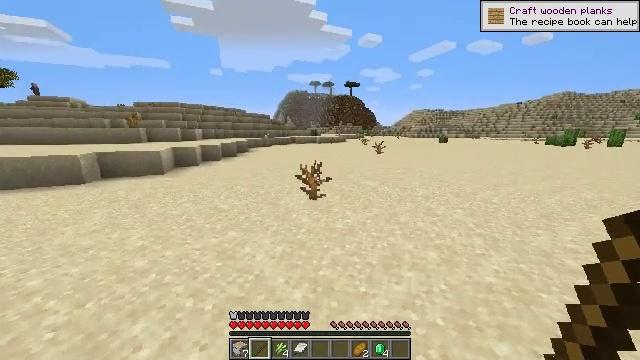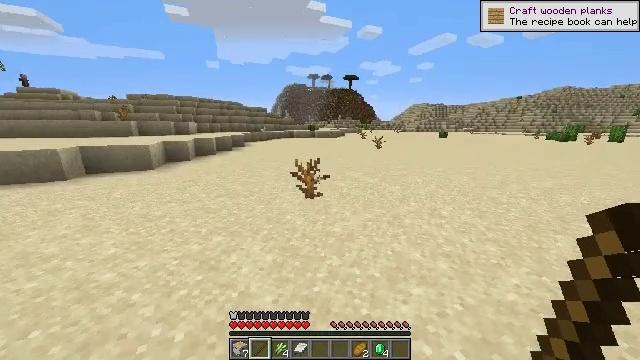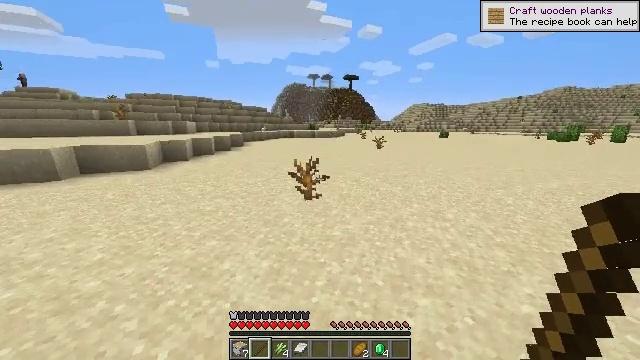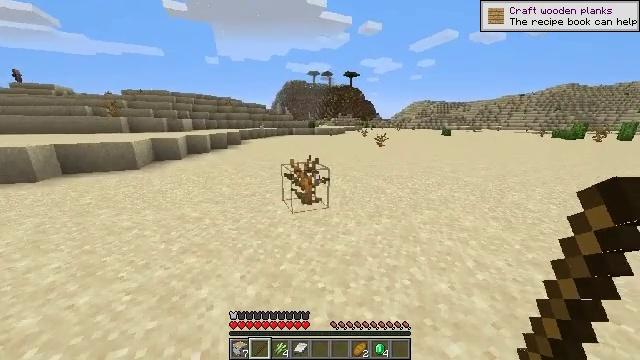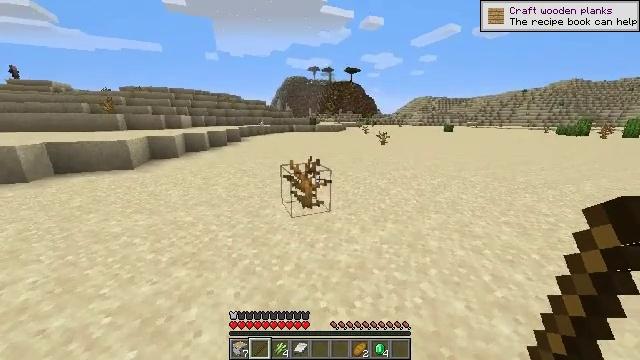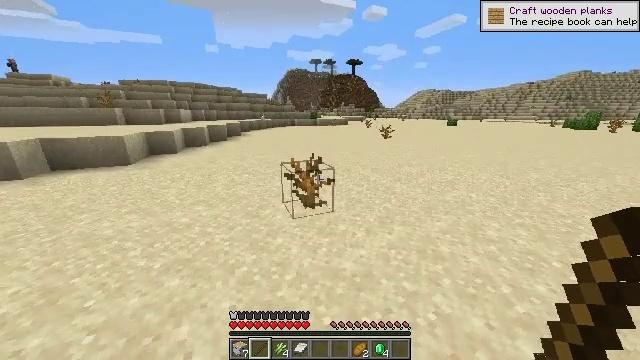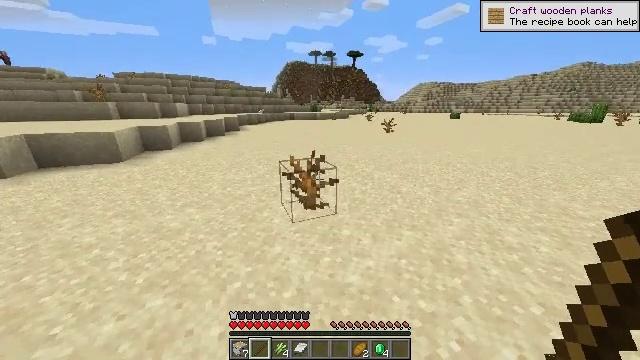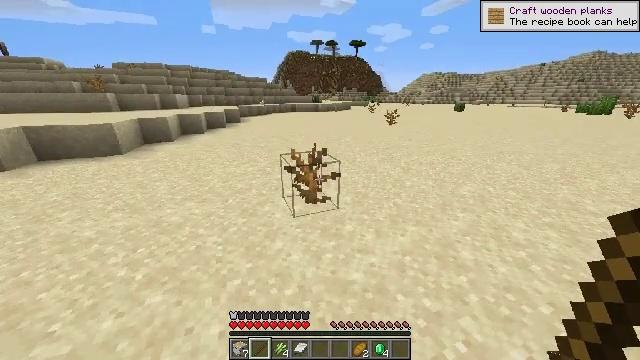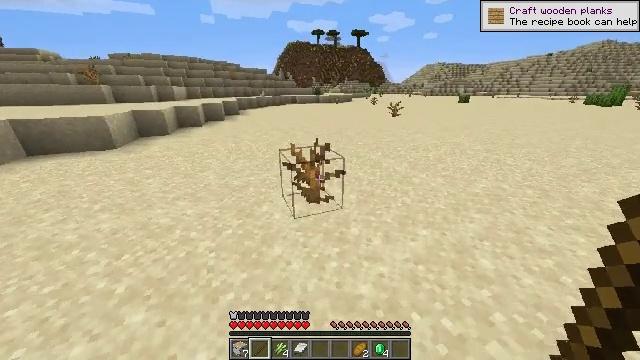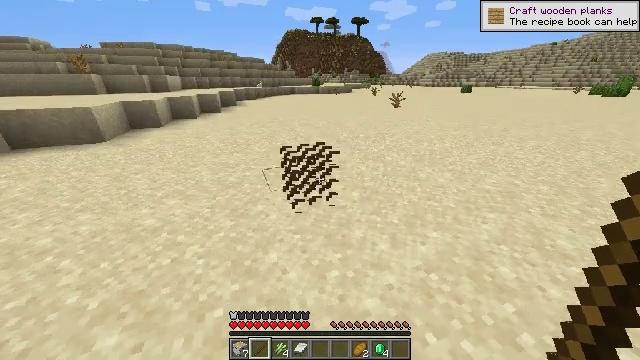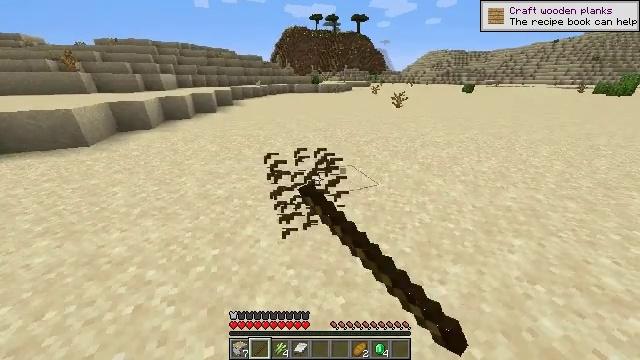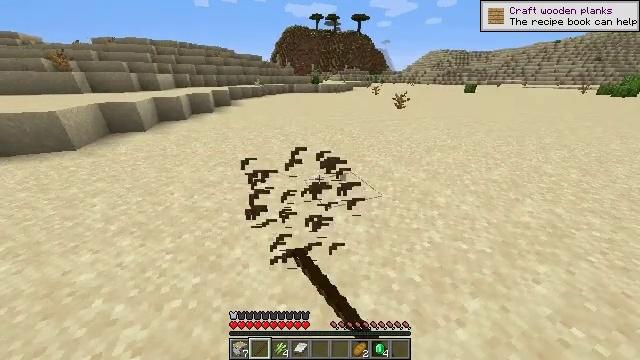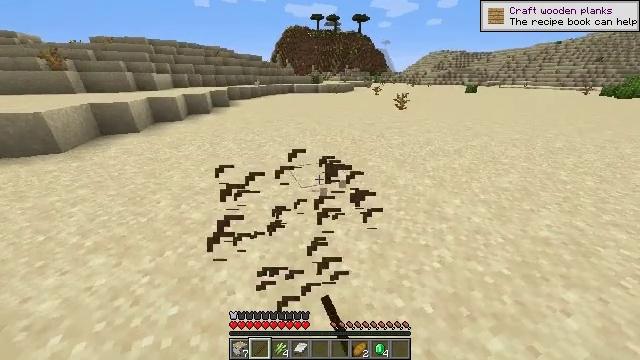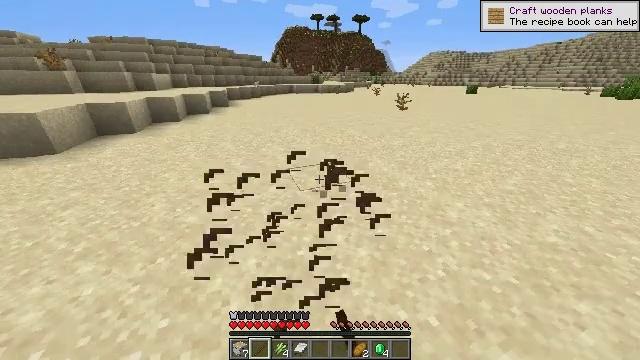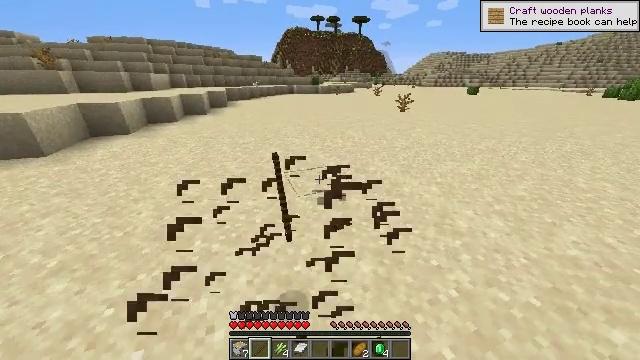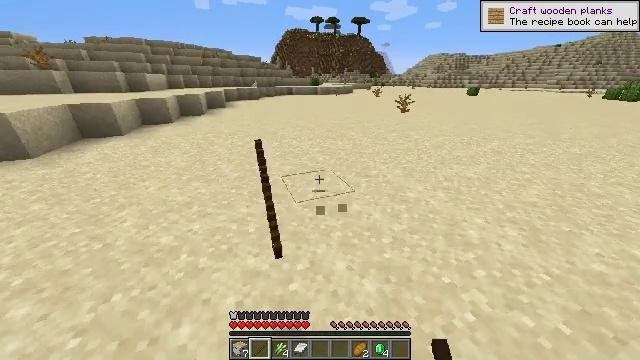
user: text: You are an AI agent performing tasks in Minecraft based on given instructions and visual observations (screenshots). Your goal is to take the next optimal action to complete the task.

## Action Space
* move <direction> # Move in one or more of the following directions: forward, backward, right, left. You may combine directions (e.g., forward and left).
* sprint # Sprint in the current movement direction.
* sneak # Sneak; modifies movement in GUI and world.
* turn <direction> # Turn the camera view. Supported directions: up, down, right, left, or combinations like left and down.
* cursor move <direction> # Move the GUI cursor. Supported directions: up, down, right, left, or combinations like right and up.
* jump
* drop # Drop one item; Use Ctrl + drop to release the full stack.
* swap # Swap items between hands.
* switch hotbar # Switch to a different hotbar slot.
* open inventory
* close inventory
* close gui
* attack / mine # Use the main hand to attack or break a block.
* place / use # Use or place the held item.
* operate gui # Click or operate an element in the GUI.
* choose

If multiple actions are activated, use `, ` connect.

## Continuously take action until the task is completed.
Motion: motion action
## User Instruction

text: Gather a dead bush.
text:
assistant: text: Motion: move forward, turn down
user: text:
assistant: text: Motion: move forward
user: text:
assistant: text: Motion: move forward
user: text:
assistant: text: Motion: move forward
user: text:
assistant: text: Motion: move forward, turn down
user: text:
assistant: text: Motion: move forward, turn down
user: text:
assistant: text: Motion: move forward, turn down
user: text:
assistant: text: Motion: move forward, turn down
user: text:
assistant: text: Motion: move forward, turn down, attack / mine
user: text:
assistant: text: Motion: move forward, attack / mine
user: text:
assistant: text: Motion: move forward, attack / mine
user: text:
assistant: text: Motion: move forward
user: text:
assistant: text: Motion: move forward
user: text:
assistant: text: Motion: move forward
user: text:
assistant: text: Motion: move forward
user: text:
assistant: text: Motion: move forward
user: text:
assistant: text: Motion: move forward
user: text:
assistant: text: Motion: move forward
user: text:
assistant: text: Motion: move forward
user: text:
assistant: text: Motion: move forward, turn right
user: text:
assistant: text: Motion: move forward, turn right
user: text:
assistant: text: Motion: move forward, turn right
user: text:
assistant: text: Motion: move forward, turn right
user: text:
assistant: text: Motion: move forward, turn right
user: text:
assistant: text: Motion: move forward, turn right
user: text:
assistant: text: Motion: move forward, turn right
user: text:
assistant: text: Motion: move forward
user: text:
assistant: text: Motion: move forward
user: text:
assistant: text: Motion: move forward
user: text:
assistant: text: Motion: move forward